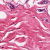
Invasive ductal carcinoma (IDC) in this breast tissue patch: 0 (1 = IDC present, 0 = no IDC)